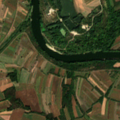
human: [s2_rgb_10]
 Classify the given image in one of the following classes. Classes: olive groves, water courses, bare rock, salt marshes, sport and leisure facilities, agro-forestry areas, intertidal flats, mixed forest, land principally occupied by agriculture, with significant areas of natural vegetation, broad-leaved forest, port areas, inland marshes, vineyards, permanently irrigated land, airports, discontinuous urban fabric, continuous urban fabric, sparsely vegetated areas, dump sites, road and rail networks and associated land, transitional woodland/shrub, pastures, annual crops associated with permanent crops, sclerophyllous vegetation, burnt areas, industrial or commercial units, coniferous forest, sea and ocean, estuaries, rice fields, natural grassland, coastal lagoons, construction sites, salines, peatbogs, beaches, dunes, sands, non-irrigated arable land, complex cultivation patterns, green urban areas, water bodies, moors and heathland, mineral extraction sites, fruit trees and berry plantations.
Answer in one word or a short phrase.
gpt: complex cultivation patterns, land principally occupied by agriculture, with significant areas of natural vegetation, inland marshes, water courses